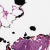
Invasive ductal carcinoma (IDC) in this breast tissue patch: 0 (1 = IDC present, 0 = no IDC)